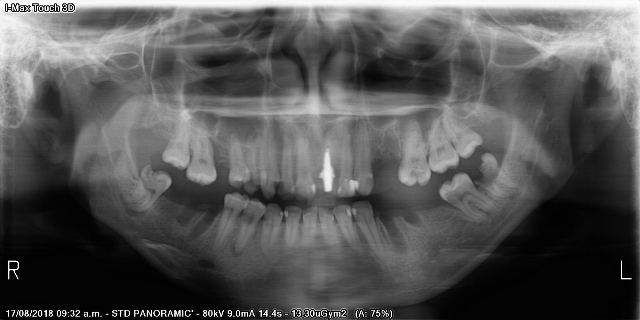
adult